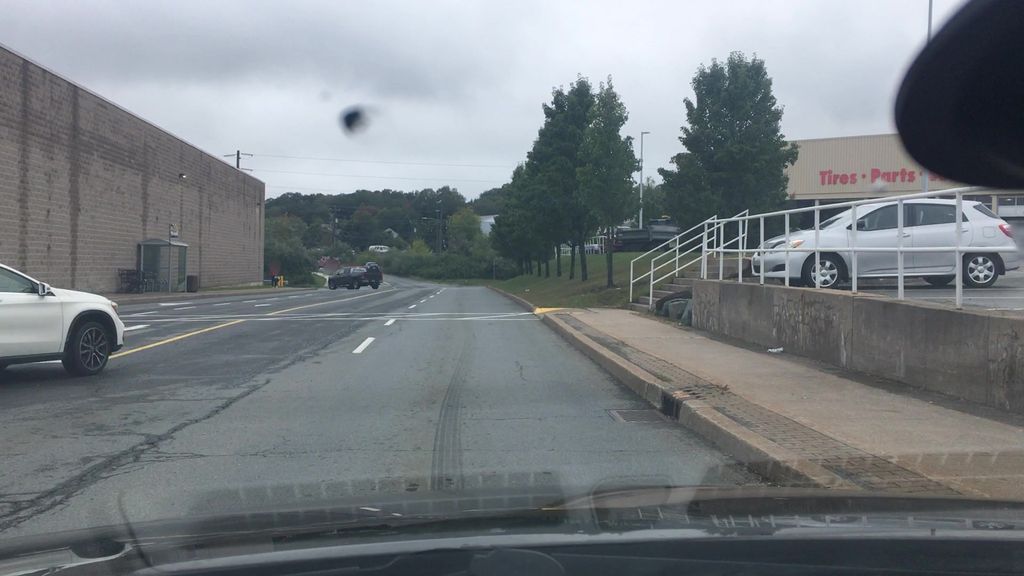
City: halifax